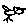
Label: bird